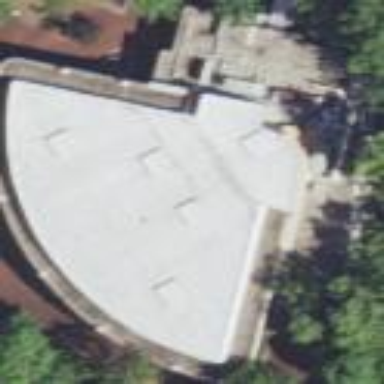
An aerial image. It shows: Theatre building that serves as events venue.